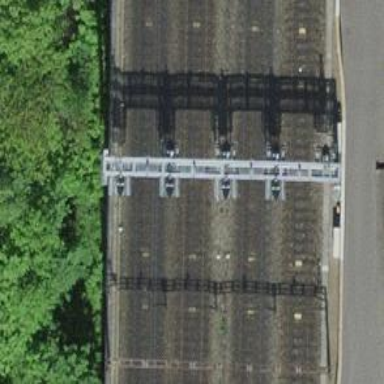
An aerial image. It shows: Railway signal.